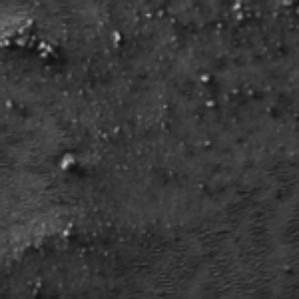
Label: frost